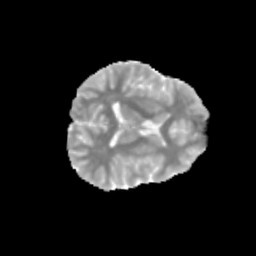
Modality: MD
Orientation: axial
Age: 13
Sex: female
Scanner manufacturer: siemens
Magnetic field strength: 3 T
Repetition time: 3.8 s
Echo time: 0.07 s